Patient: sex M, age 48
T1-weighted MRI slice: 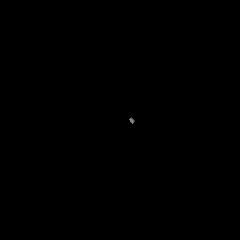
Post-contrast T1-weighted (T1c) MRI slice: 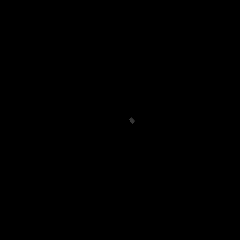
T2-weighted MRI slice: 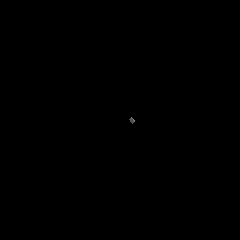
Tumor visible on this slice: no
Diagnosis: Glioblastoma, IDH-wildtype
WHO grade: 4